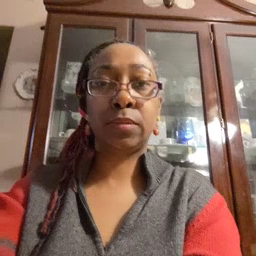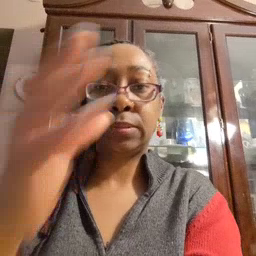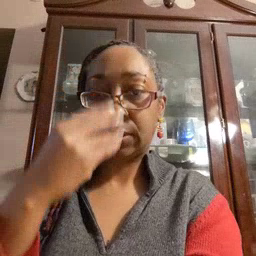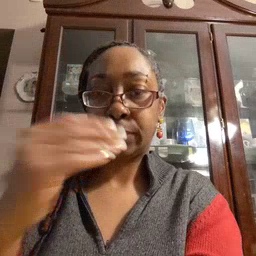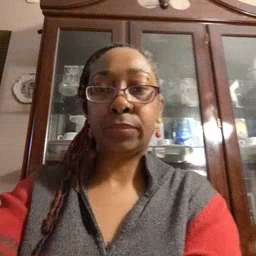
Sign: sleep